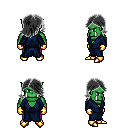
a pixel art fantasy rpg character, male body template, orc, green skin, blue robe, magenta pants, gray swoop hairstyle, gold gloves, gold boots, four views (front, back, left, right), 2x2 character sprite sheet, small pixel art, hard edges, no anti-aliasing